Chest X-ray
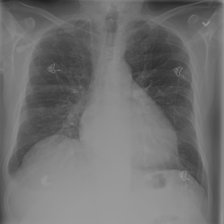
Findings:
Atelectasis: negative
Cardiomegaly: negative
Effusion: negative
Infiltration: positive
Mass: negative
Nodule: positive
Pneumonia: negative
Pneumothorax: negative
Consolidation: negative
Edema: negative
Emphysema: negative
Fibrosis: negative
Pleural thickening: negative
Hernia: negative